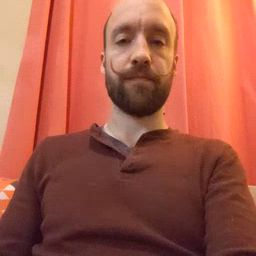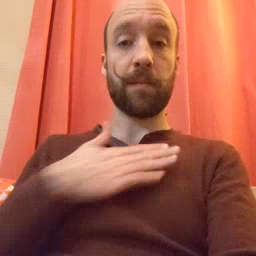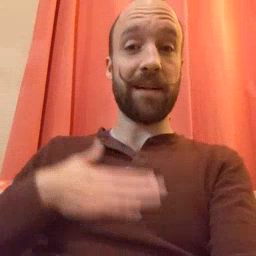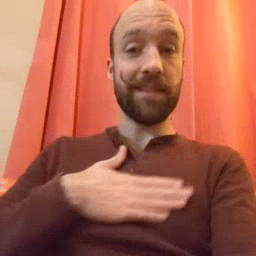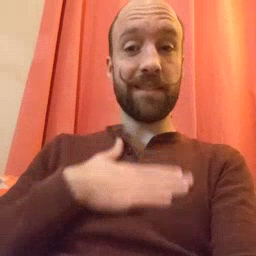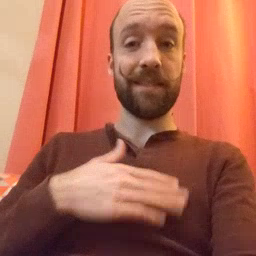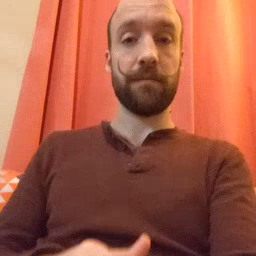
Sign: please